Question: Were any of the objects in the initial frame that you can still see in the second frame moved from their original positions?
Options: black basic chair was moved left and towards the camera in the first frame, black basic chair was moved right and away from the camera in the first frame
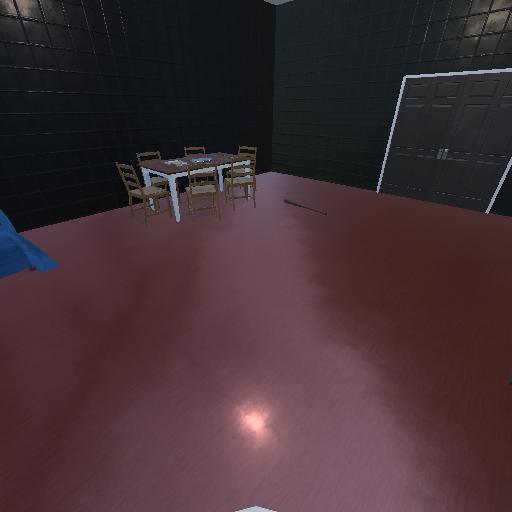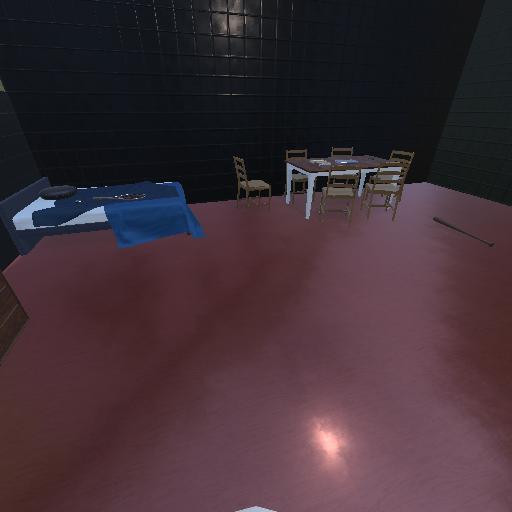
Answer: black basic chair was moved left and towards the camera in the first frame